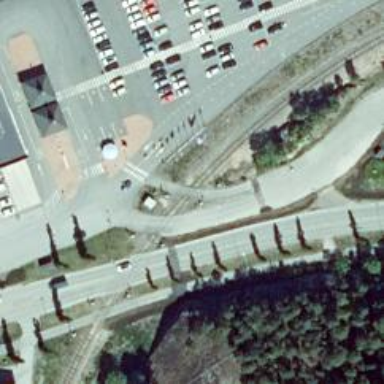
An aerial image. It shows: Crossing for the railway.